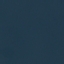
Land use / land cover class: SeaLake